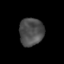
Tissue: lung
Cell type: Others
Senescence score: 0.2085
Nuclear area (px): 663
Mean DAPI intensity: 76.649